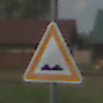
Verkehrszeichen: UnebeneFahrbahn
Umgebung: Outdoor, Nature
Tageszeit: MorningAfternoon
Wetter: PartlyCloudy
Licht: Natural
Jahreszeit: NotSpecified
Kontrast: HighContrast